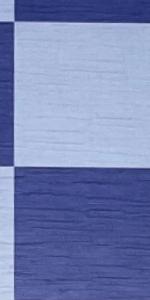
Label: Empty